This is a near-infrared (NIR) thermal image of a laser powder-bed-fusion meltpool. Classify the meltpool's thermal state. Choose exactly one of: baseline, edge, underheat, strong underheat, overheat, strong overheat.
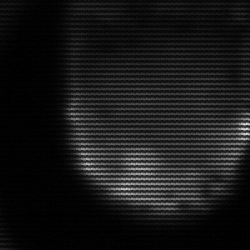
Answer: edge